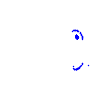
Particle: pion